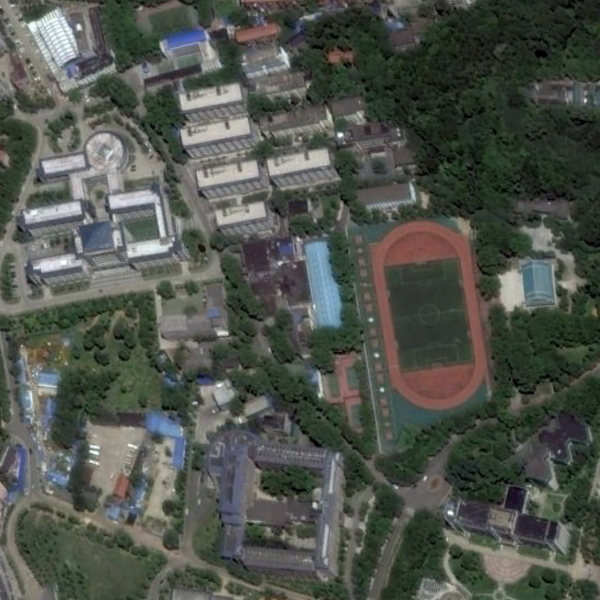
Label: School